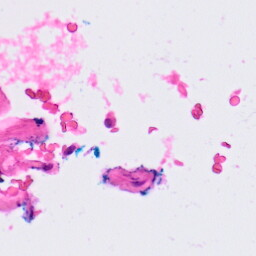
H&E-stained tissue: Lung